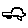
Label: car